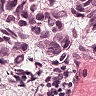
Metastatic tissue present: yes